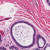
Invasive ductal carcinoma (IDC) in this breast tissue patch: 0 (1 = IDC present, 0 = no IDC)